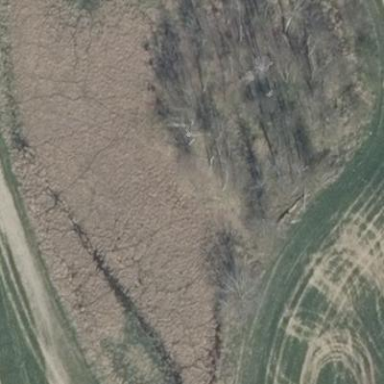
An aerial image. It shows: Marshy wetland area.